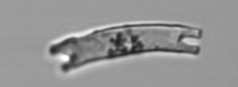
Label: Eucampia